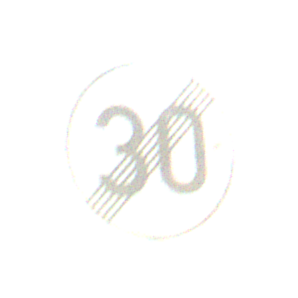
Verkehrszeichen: EndeGeschwindigkeit30
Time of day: SunriseSunset
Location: Outdoor (Nature)
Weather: PartlyCloudy
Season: NotSpecified
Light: Natural